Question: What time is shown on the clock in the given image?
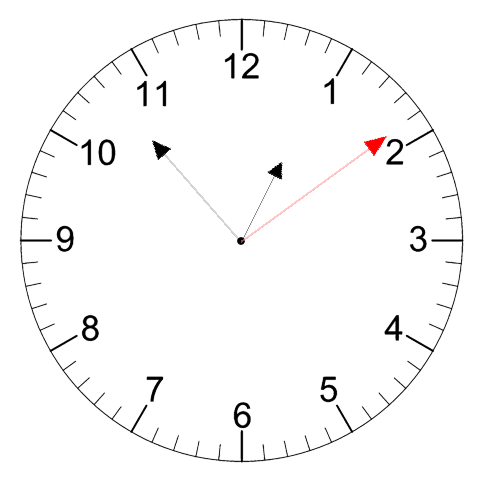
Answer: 12:53:09